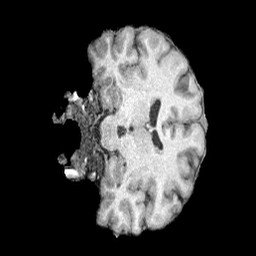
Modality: T1w
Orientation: coronal
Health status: healthy